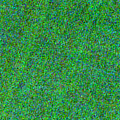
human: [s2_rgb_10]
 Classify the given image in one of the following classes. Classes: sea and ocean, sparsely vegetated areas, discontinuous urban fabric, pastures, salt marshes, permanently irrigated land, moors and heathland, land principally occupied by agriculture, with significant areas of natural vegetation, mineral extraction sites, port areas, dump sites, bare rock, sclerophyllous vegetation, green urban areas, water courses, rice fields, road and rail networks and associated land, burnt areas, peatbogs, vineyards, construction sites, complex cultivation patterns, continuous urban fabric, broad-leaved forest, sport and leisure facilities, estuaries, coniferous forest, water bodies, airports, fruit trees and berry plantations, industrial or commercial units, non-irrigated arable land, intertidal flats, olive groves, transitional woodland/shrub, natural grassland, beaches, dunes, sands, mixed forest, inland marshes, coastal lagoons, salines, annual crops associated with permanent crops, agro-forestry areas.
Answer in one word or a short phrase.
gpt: sea and ocean